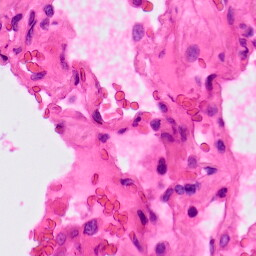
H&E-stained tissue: Lung